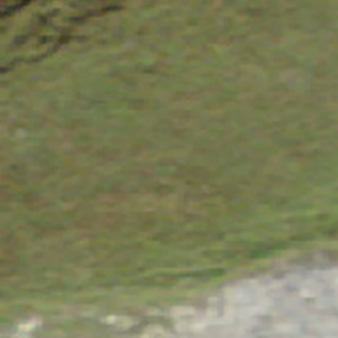
Label: other